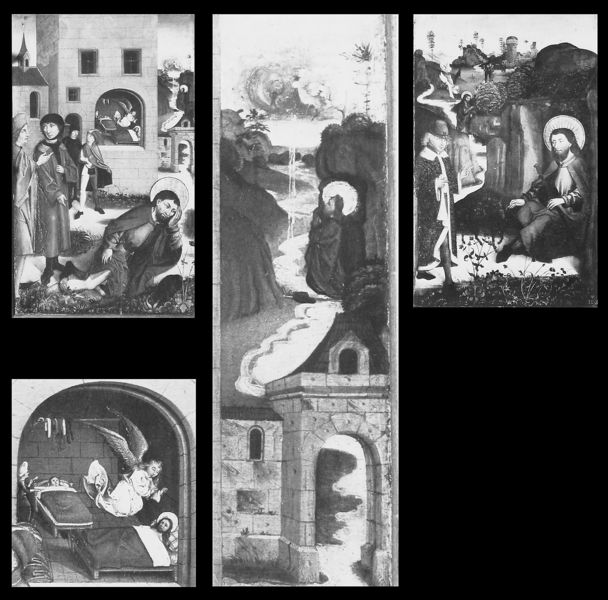
Titel: Rochus-Altar in St. Lorenz in Nürnberg
Künstler: Meister des Rochus-Altars
Standort: Nürnberg, St. Lorenz (EU - D - B)
Schlagwörter: felsen, flügel, gemälde, himmel, wasser, weiß, wolken, fluss, landschaft, menschen, männer, raum, schwarz, skizze, zeichnung, zimmer, weg, wolke, malerei, bibel, johannes, fünf, sitzend, innen, turm, engel, bilder, schlafen, schlafend, bogen, bett, tor, vier, krank, glaube, traum, schwarzweiss, radierung, stich, reihe, bleistift, altar, fragment, heiligenschein, nimbus, christus, jesus, mittelalter, vision, erscheinung, heiliger, tempel, heilige, maria, biblisch, szenen, altdeutsch, altarbild, zeichnungen, betten, retabel, bildstock, triptychon, hieronymus, passion, verkündung, dormitorium, schalfzimmer, heiligenvita, 5, christusvita